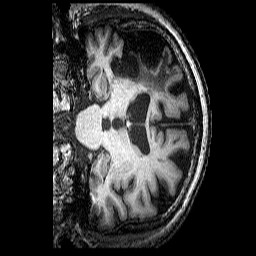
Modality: T1w
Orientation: coronal
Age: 60
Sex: male
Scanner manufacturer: siemens
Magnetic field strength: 3 T
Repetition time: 2.25 s
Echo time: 0.00452 s